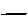
Label: line